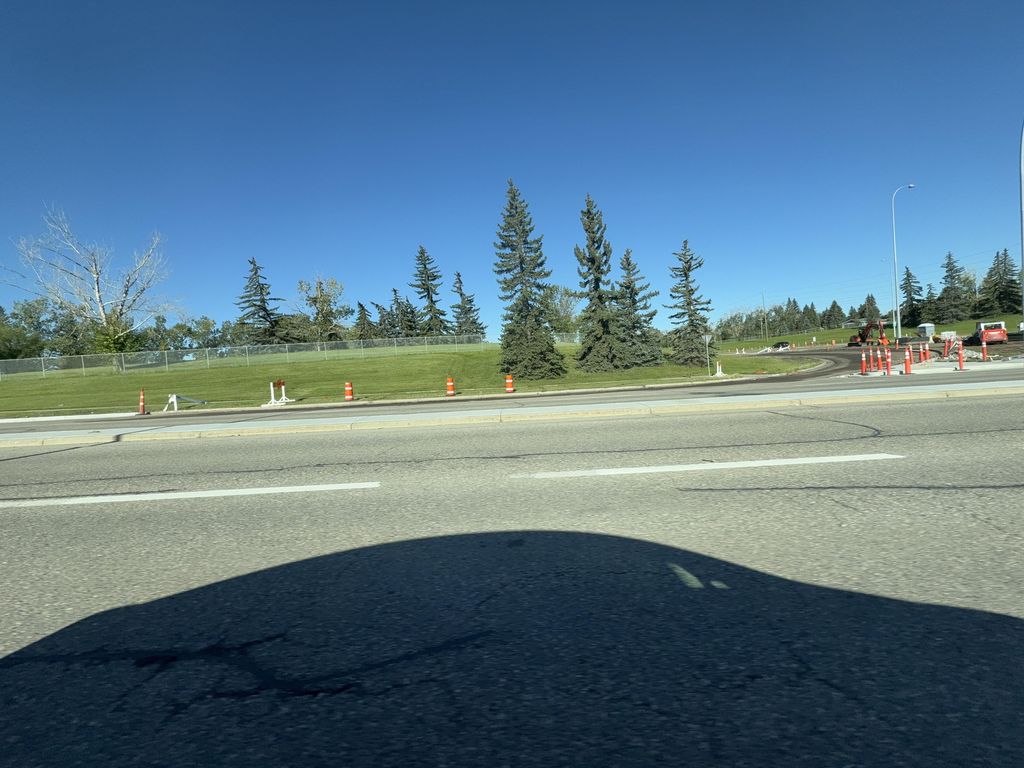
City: calgary